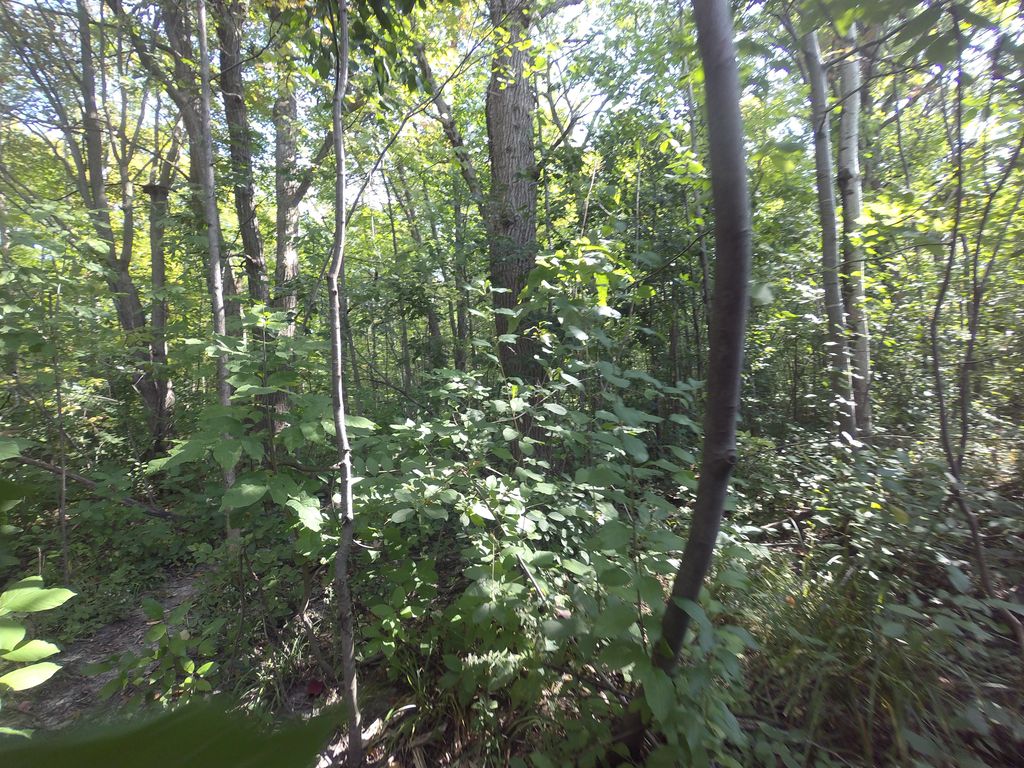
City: ottawa-gatineau